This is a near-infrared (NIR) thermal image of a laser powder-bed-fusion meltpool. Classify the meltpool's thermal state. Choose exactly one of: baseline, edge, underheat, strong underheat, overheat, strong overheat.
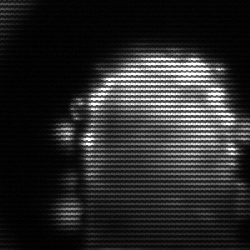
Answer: baseline